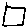
Label: square